Interaction volume radius: 5 \u00c5
Interaction volume height: 15 \u00c5
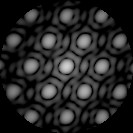
Disorder parameter: 0.07422